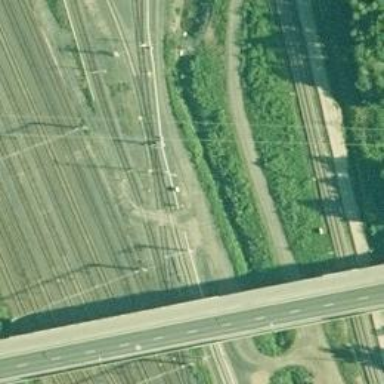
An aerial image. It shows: Railway signal.